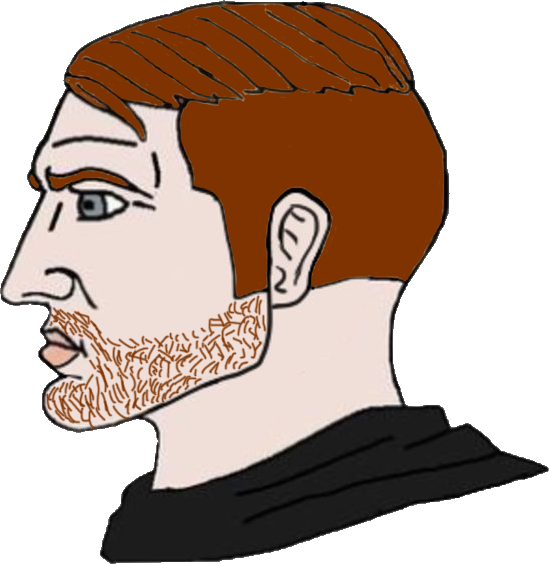
Label: 4_Yes_Chad